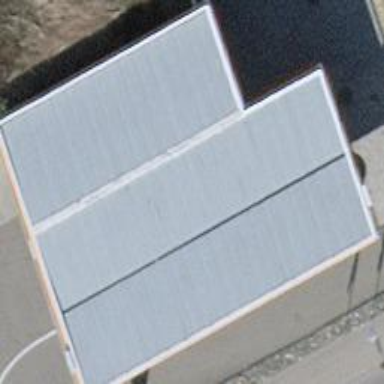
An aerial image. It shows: Fuel amenity located on the roof of building.